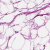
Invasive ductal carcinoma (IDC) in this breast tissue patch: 0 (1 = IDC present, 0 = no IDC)